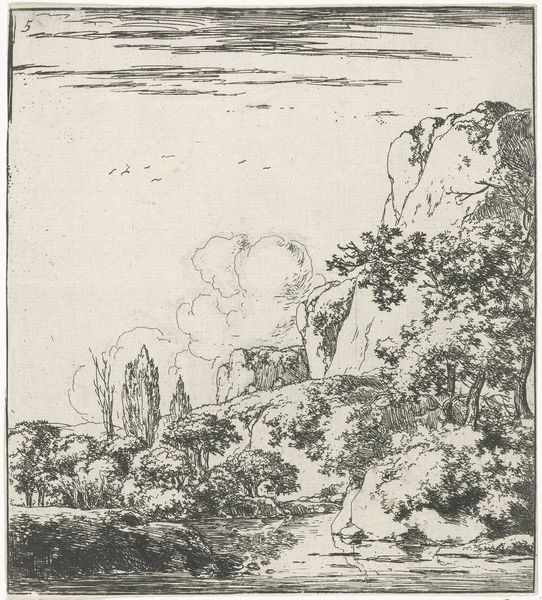
Titel: Rivier tussen de rotsen
Künstler: Herman Naiwincx
Standort: Amsterdam
Institution: Rijksmuseum
Schlagwörter: vue, gravure, ciel, paysage, eau, montagne, esquisse, dessin, chemin, crayon, encre, mer, forêt, rivière, ruisseau, sentier